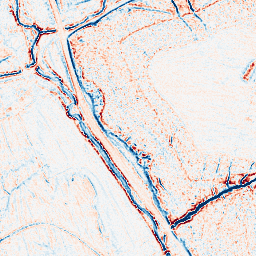
Category: edge_preserving
Decomposition family: anisotropic_diffusion
Decomposition parameters: iterations: 5
kappa: 50
gamma: 0.15
Upsampling method: bilinear
Upsampling parameters: scale: 2
Upsampling scale: 2